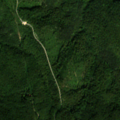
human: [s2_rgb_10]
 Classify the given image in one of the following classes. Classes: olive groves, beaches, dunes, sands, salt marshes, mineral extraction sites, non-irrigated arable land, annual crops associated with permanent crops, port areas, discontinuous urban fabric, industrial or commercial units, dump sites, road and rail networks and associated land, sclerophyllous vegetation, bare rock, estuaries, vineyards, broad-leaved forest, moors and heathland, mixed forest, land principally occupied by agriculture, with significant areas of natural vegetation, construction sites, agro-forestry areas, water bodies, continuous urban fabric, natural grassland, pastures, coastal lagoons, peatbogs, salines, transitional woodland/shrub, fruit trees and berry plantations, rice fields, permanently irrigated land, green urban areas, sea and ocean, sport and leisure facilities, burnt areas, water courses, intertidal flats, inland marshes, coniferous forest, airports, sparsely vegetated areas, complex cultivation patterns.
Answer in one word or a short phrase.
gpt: land principally occupied by agriculture, with significant areas of natural vegetation, broad-leaved forest, transitional woodland/shrub